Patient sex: M
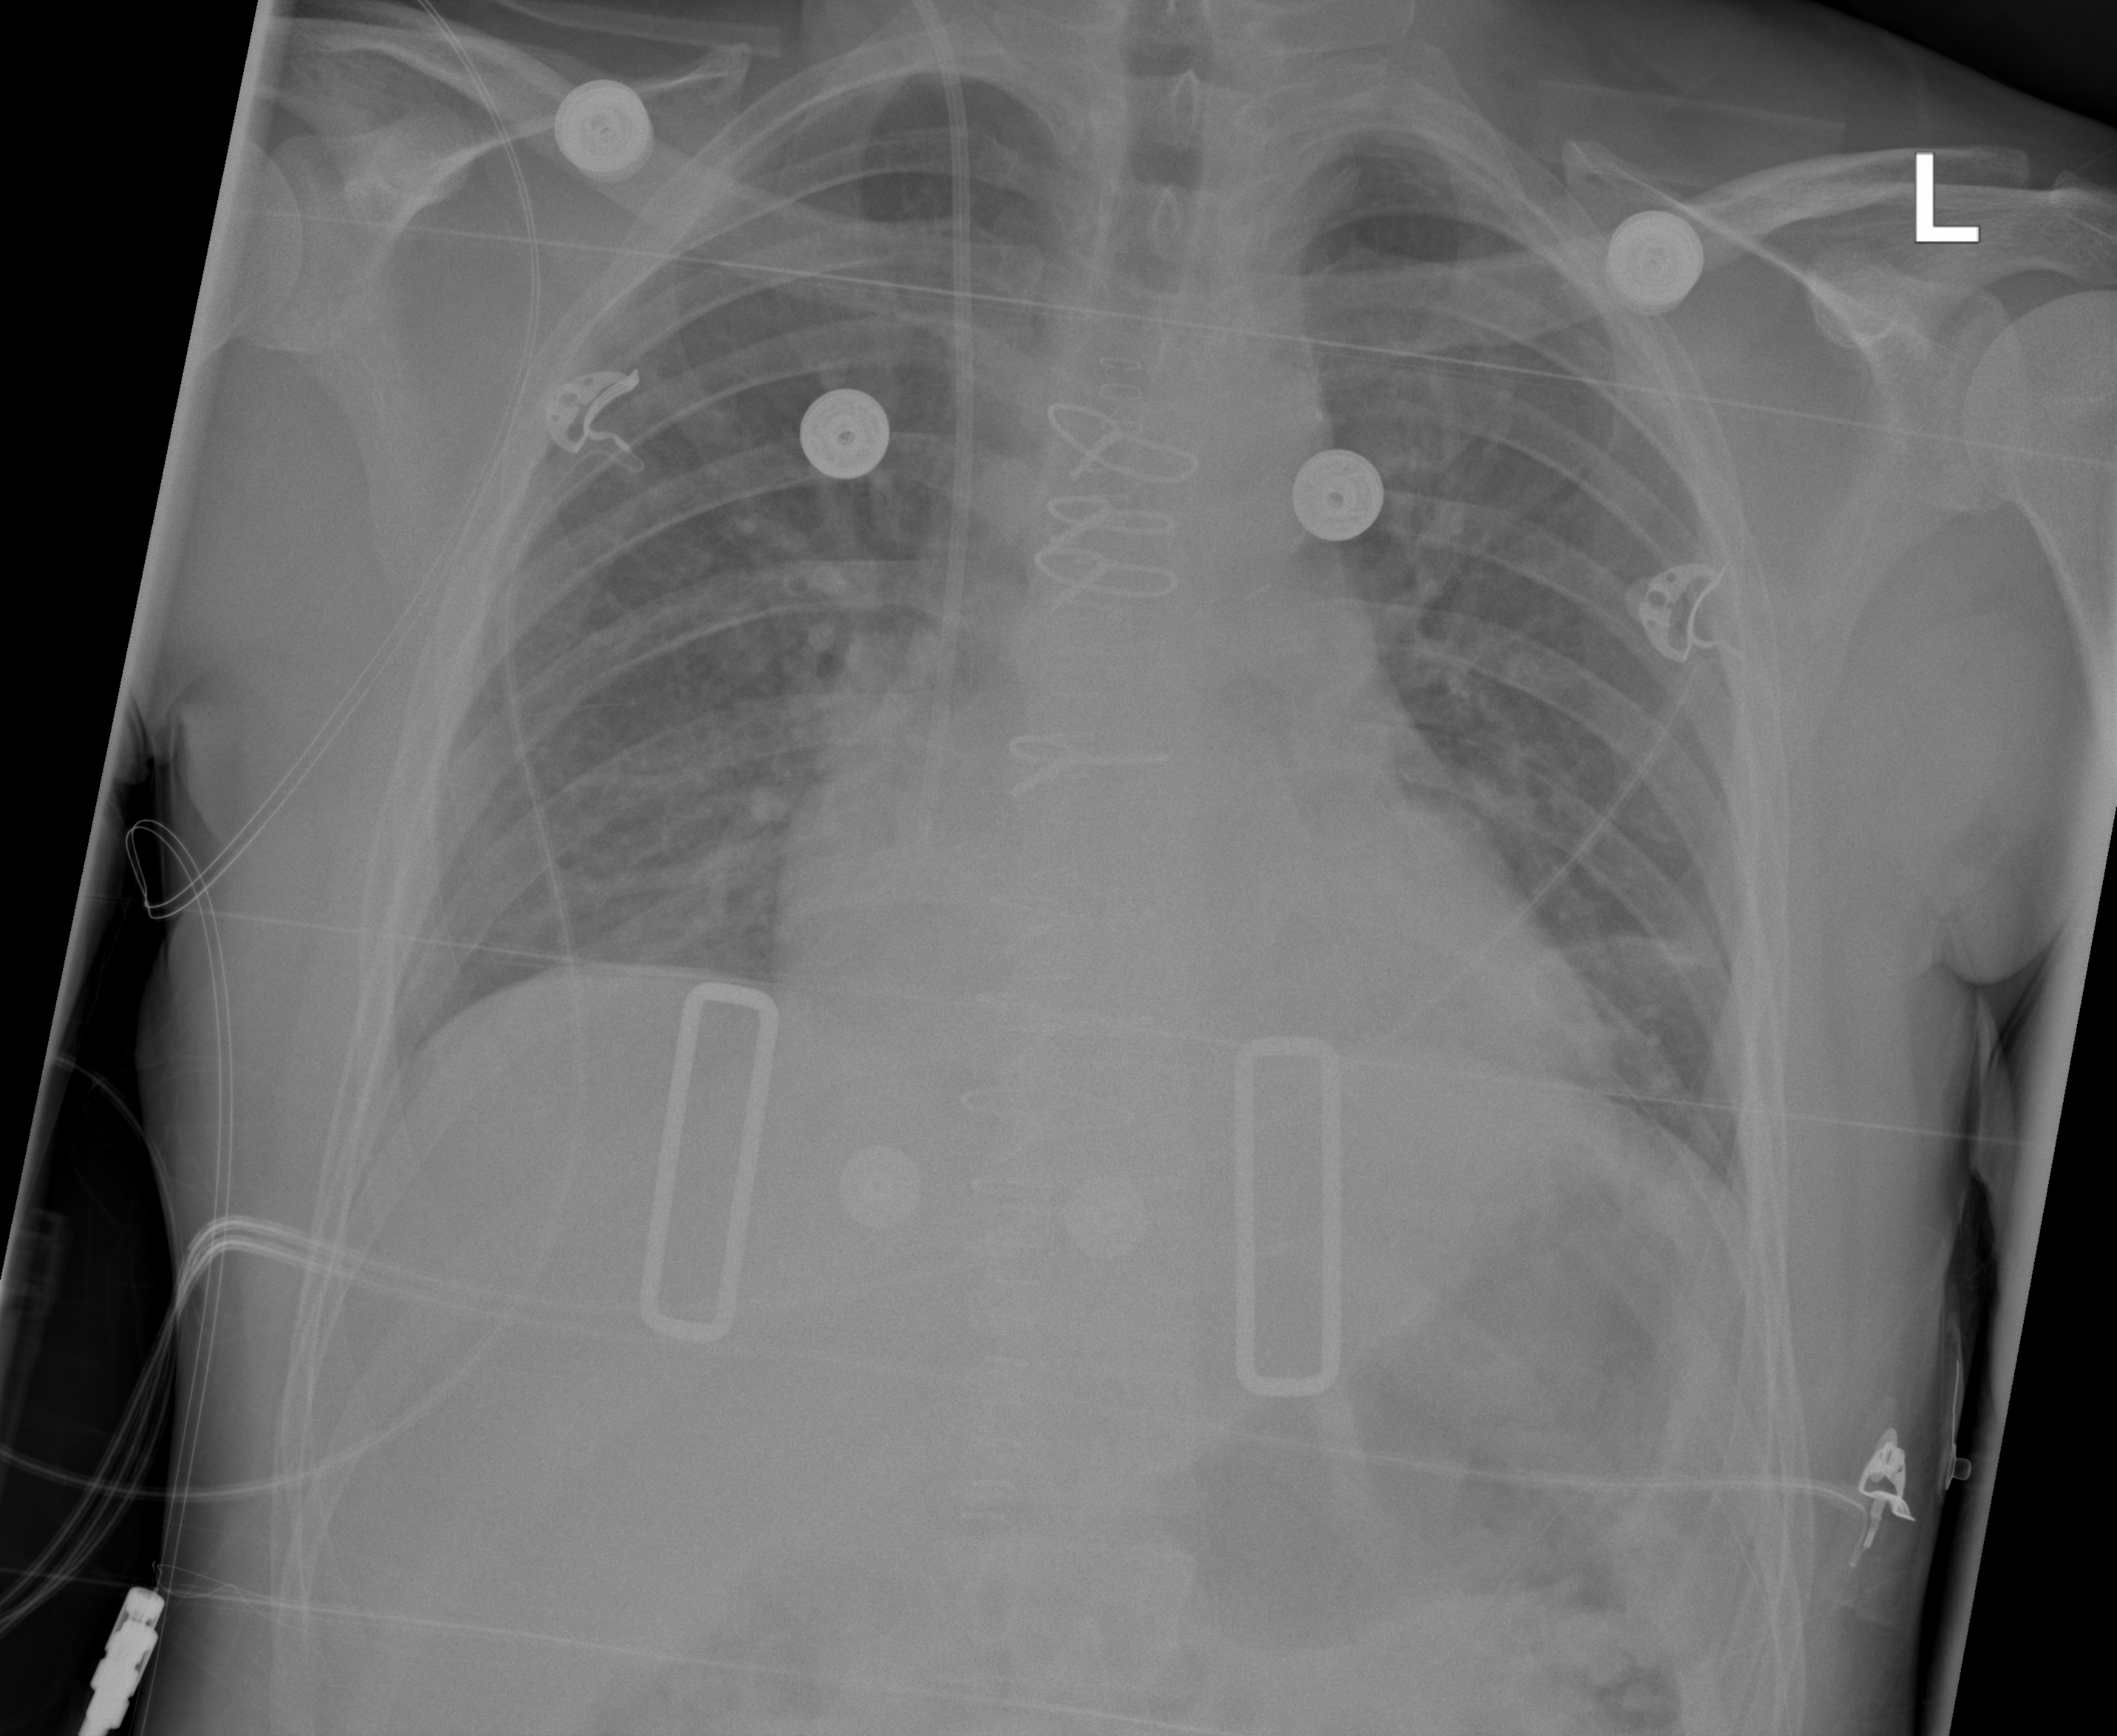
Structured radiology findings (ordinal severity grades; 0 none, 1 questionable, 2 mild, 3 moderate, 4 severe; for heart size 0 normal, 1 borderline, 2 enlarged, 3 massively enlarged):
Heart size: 2
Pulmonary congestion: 2
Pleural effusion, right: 0
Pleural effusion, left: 0
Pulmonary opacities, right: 0
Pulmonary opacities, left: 0
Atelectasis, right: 2
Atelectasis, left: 2